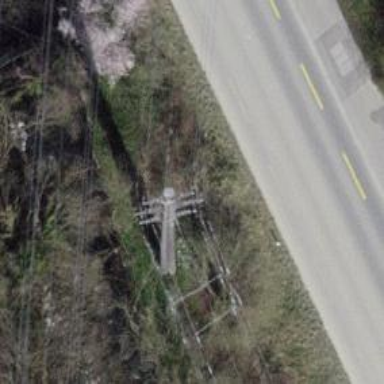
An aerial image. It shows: Power line with three cables.